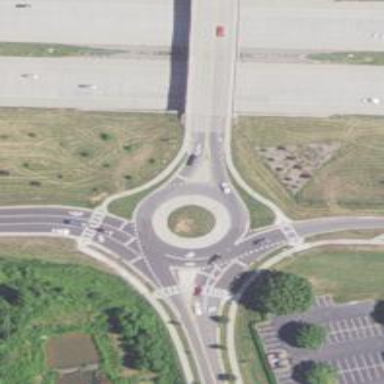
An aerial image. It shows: Secondary road around roundabout.